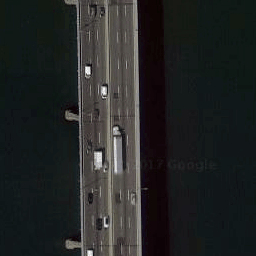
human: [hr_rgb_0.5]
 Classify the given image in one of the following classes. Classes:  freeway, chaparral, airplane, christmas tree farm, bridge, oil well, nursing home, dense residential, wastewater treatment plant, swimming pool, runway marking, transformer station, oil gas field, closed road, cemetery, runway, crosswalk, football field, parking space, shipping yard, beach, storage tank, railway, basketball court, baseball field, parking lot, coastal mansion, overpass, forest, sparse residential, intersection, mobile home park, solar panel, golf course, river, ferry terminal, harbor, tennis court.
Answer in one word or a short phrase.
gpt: bridge